Interaction volume radius: 5 \u00c5
Interaction volume height: 25 \u00c5
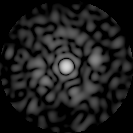
Disorder parameter: 0.844